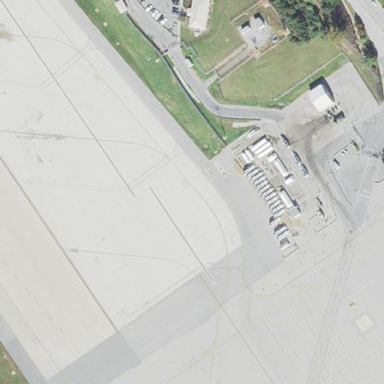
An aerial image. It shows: Apron at the airport.